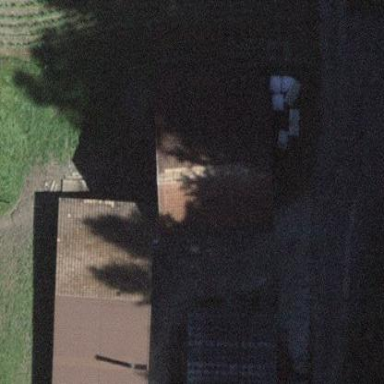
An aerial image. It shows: Shed.